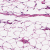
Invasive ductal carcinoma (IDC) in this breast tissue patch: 0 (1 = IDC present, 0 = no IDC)